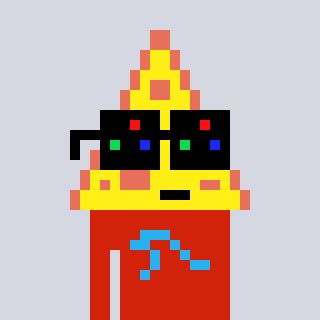
a pixel art character with square black sunglasses, a pizza-shaped head and a red-colored body on a cool background